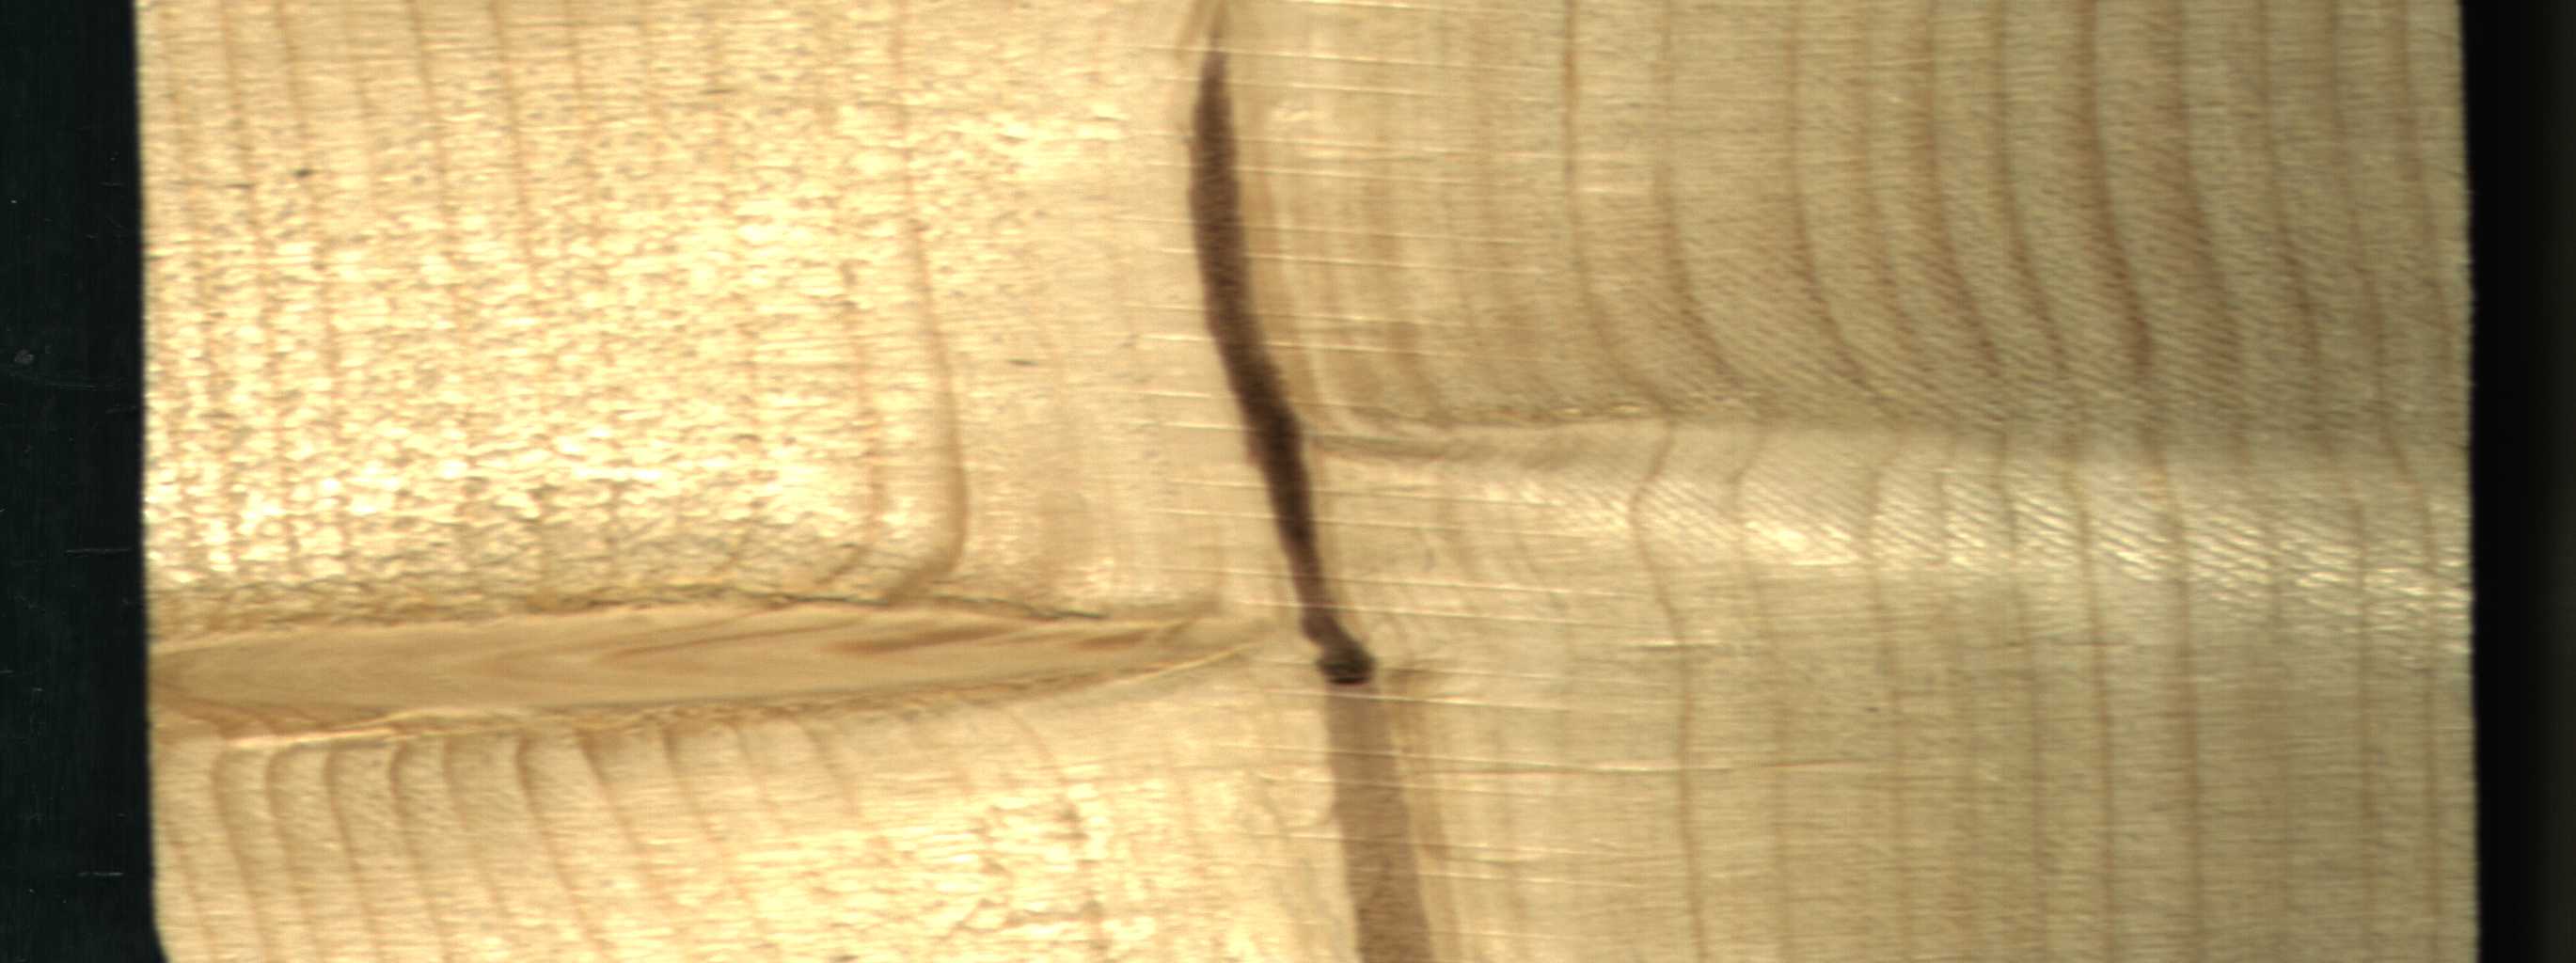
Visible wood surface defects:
Marrow
Live_Knot